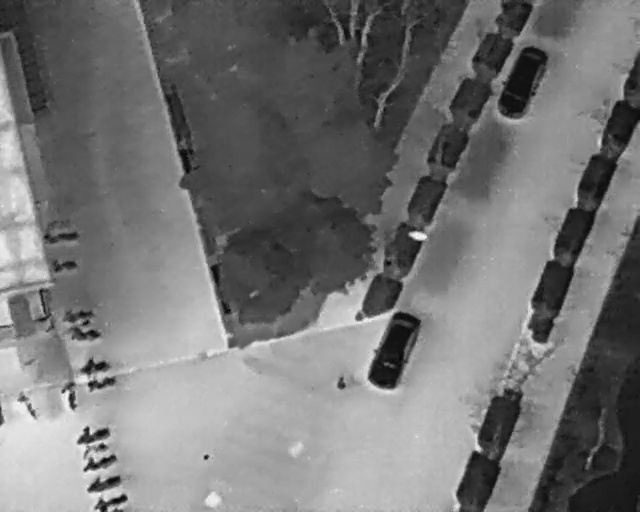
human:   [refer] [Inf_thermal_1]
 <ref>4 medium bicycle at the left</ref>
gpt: <box>[[8, 42, 10, 49, 174], [8, 48, 11, 54, 174], [11, 58, 13, 64, 174], [12, 62, 14, 68, 2]]</box>